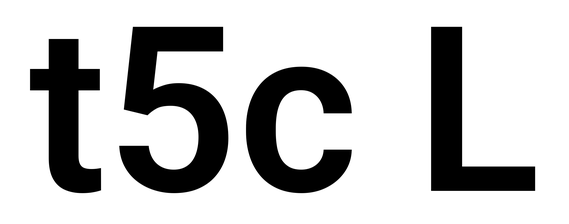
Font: Roboto_SemiBold